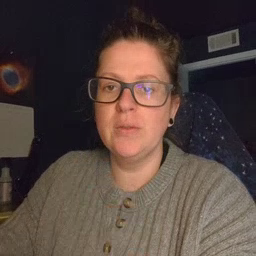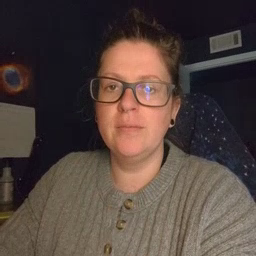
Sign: tooth